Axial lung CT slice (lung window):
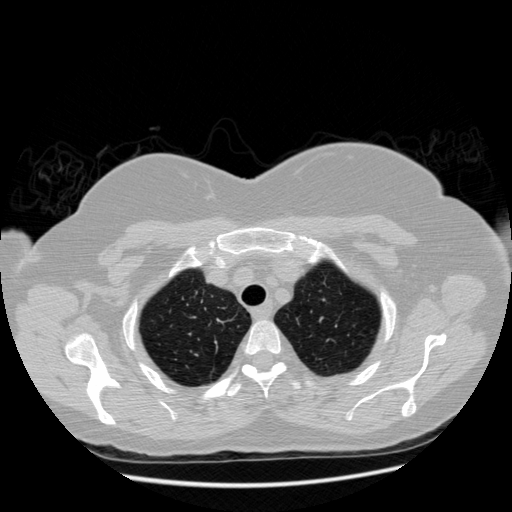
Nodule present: no